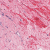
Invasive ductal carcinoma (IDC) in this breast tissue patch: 0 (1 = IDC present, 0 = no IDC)